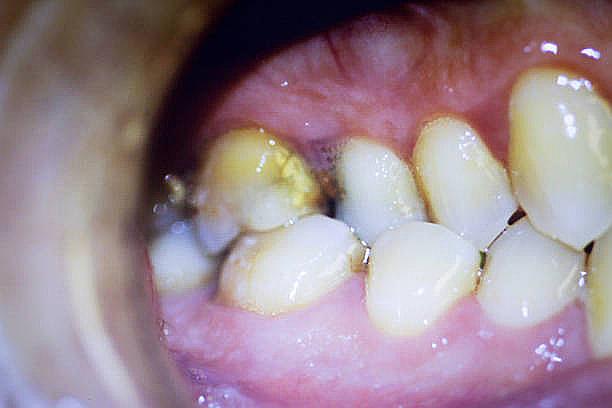
Condition: Gingivitis